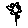
Label: flower